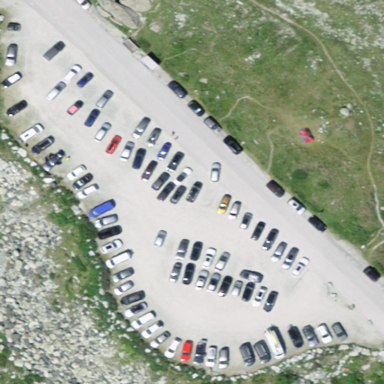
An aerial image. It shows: Parking area with surface.